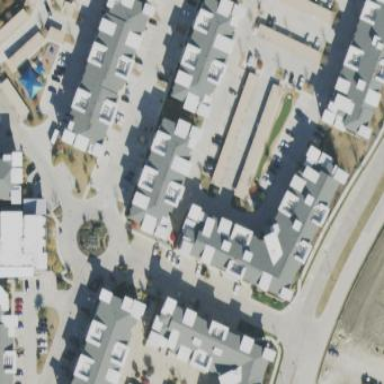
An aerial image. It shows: Apartment building with hipped roof.